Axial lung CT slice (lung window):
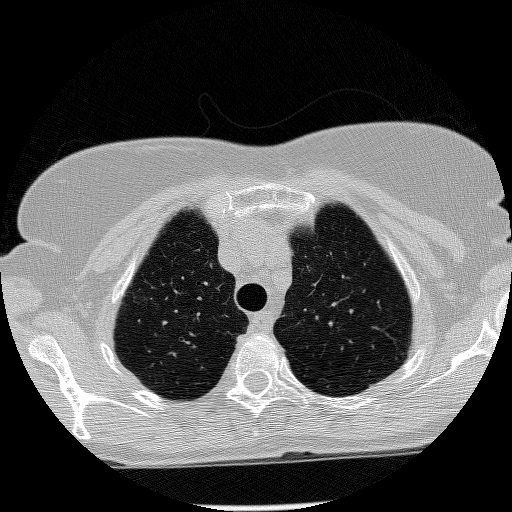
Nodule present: no